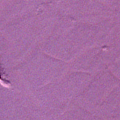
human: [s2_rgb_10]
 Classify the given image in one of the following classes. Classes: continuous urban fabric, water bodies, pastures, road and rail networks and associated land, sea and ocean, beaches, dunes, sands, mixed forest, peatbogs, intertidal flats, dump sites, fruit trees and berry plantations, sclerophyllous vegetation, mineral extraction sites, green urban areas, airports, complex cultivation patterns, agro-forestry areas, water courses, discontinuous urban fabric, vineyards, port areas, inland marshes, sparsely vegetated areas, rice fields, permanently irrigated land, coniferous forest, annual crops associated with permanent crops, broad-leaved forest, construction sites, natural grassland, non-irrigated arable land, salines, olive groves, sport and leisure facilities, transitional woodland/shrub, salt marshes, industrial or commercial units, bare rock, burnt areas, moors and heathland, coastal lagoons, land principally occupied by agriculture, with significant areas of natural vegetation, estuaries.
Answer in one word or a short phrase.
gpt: sea and ocean